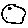
Label: moon